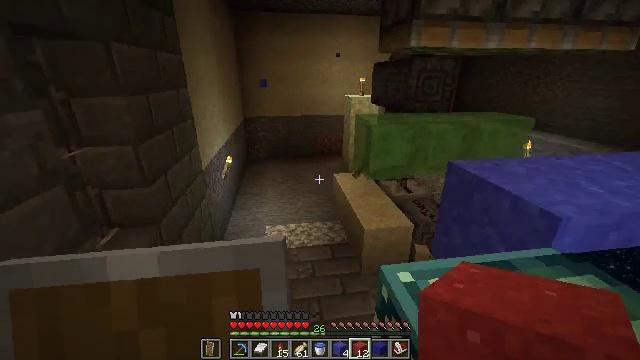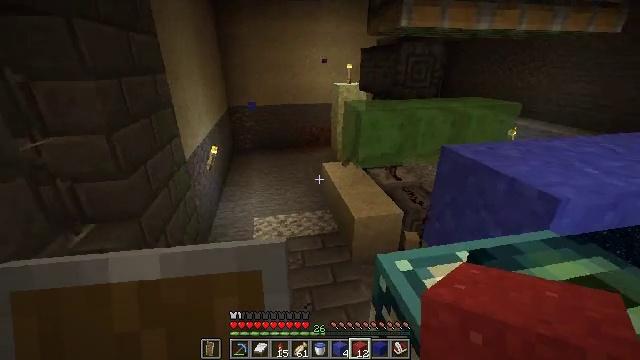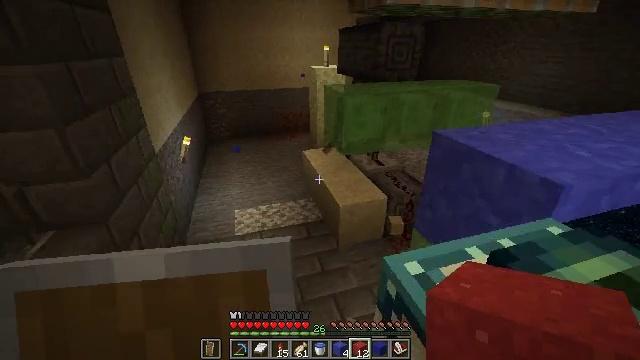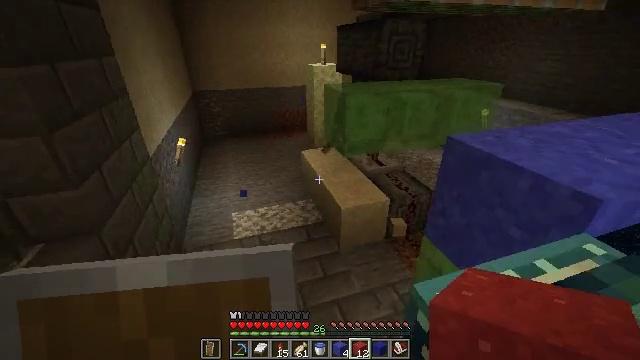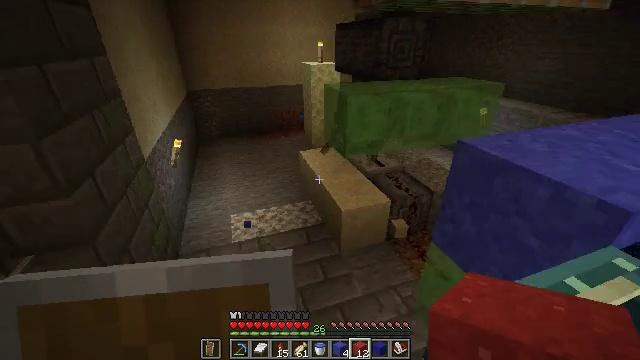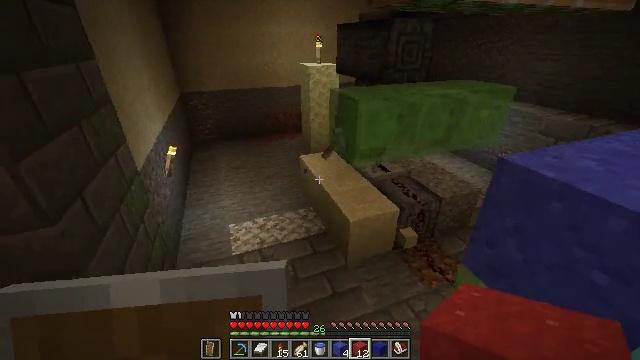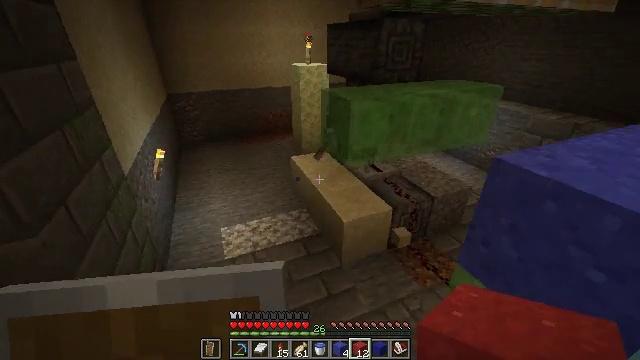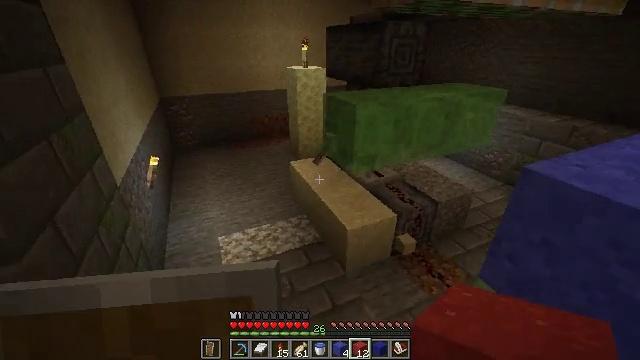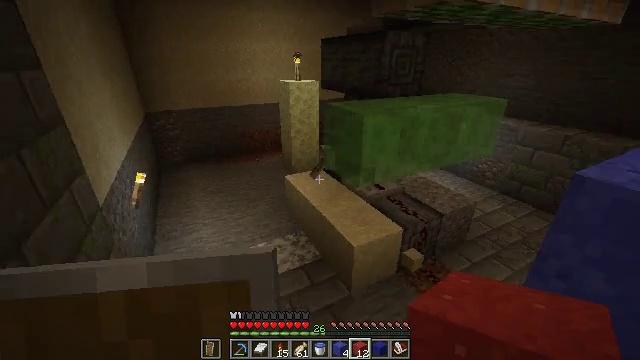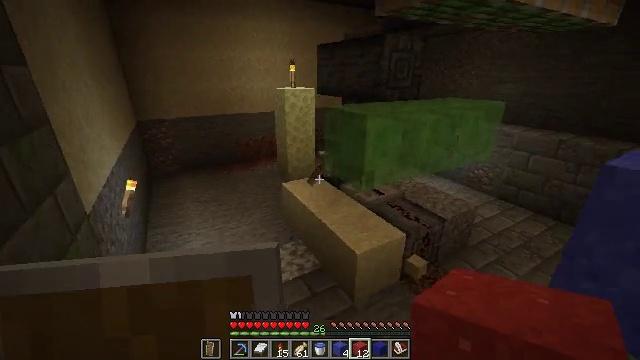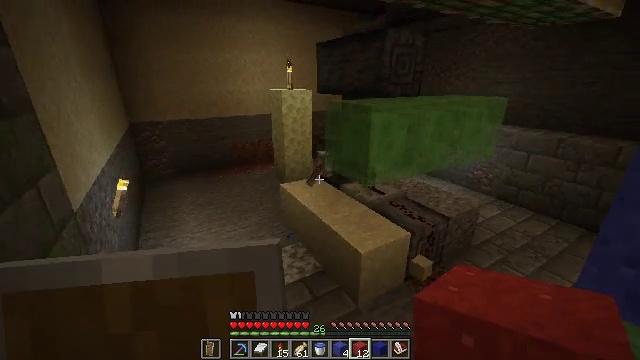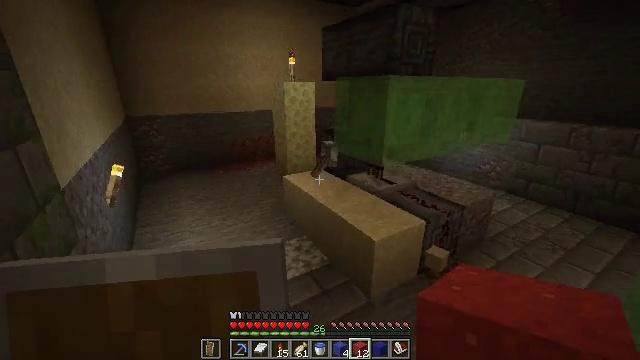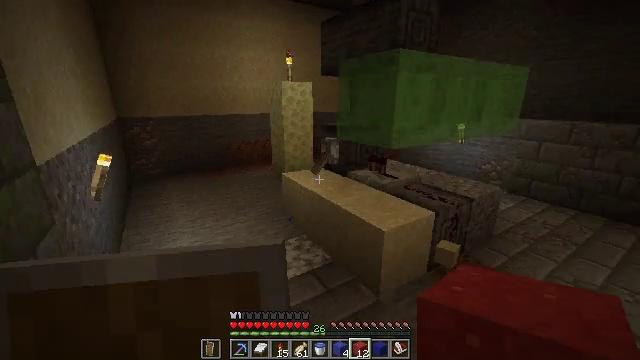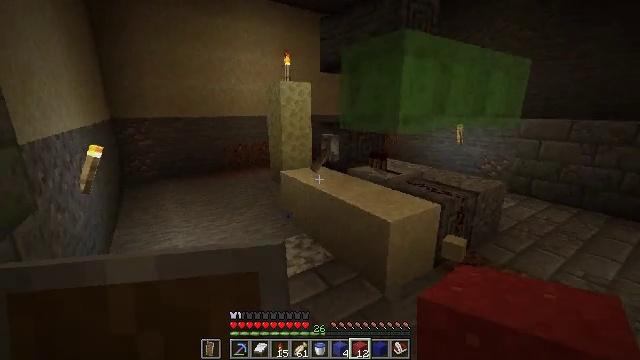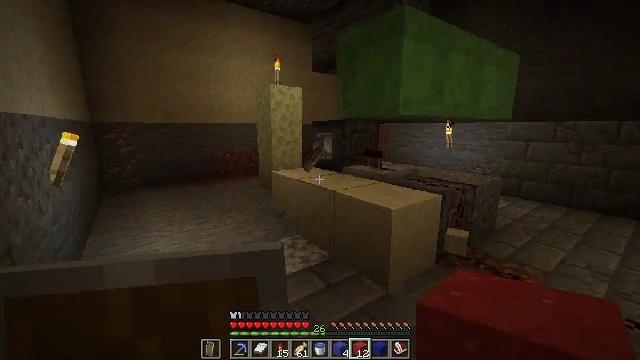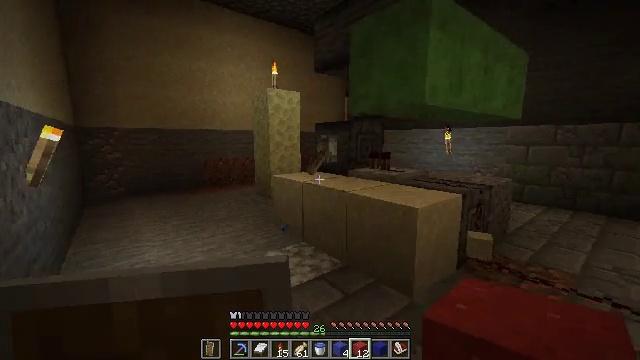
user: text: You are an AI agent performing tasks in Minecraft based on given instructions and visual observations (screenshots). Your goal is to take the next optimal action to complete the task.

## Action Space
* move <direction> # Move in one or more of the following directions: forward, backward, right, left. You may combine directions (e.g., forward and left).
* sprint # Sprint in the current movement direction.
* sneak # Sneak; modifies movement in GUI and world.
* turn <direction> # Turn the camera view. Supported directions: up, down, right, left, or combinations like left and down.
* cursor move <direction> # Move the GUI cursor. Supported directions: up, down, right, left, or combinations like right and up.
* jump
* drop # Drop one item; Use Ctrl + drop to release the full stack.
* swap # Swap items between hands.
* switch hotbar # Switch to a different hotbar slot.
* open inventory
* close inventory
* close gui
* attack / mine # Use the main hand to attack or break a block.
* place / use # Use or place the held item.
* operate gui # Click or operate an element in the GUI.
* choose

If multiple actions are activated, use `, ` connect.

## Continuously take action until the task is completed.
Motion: motion action
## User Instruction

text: Collect red concrete powder from the ground.
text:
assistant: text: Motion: move forward and move left, turn right and down
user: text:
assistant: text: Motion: move forward and move left, turn right and down
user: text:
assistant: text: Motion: move forward and move left, turn right
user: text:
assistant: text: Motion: move forward and move left, turn right
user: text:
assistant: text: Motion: move forward and move left, turn right
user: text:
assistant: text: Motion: move forward and move left, turn right
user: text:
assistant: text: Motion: move forward and move left, turn right
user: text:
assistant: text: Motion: move forward and move left, turn right and up
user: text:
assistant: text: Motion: move forward and move left, turn right and up
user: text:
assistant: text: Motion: move forward and move left, turn right and up
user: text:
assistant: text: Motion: move forward and move left, turn up
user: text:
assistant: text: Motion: move forward and move left, turn right and up
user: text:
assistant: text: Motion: move forward and move left, turn up
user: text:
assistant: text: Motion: move forward and move left, turn right and up
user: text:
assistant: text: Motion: move forward and move left, turn right and up
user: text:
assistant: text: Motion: move forward, turn right and up
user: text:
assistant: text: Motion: move forward
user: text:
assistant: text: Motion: move forward, turn up
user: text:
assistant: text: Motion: move forward
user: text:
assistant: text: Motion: move forward
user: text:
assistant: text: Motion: move forward
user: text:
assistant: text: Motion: turn right
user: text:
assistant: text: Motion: no_op
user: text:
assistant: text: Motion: turn right
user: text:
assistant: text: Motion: no_op
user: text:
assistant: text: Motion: no_op
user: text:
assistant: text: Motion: no_op
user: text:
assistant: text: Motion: use / place
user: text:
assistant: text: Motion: use / place
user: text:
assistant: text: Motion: no_op